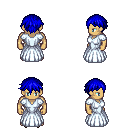
a pixel art fantasy rpg character, male body template, human, tanned skin, underdress, white pants, blue short bangs hairstyle, gold boots, four views (front, back, left, right), 2x2 character sprite sheet, small pixel art, hard edges, no anti-aliasing